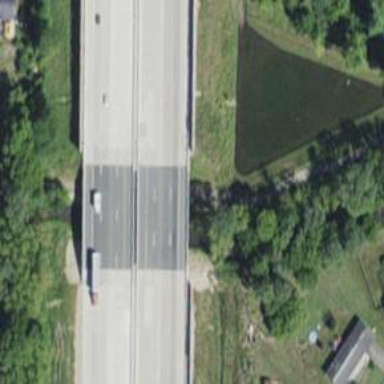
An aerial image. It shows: Bridge over motorway.